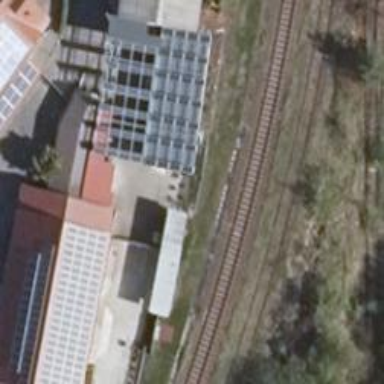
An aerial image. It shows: Abandoned railway.